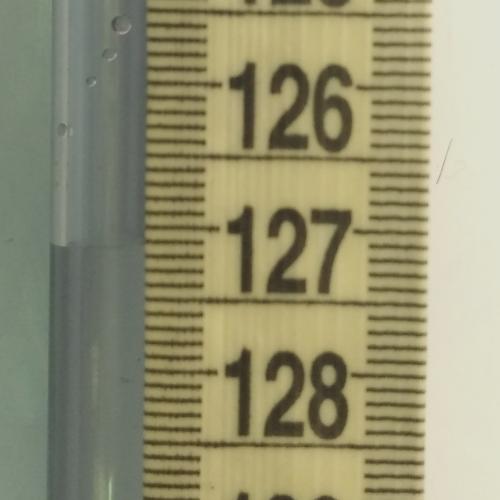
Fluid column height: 127.1 cm